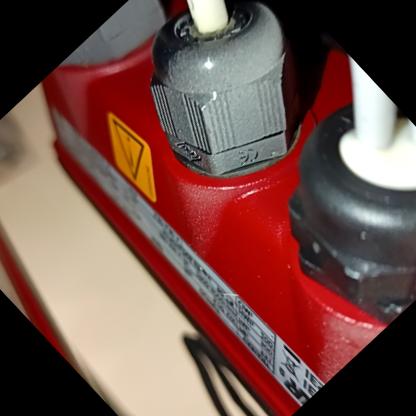
Klasa: inne